Interaction volume radius: 5 \u00c5
Interaction volume height: 10 \u00c5
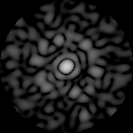
Disorder parameter: 0.9069